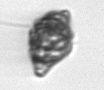
Label: Kryptoperidinium_triquetrum